Field crop: tomato
Growth stage: 1
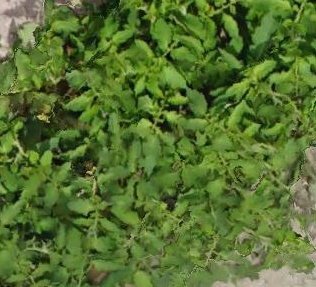
Species: tomato